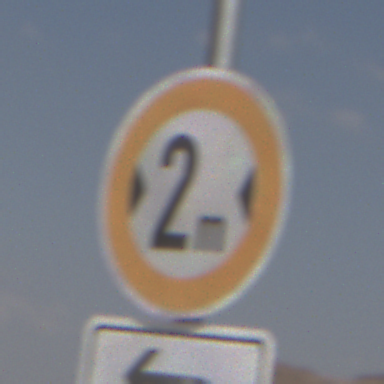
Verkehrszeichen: TatsaechlicheBreite2
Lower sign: RichtungsangabeDurchPfeile2
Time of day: Midday
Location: Outdoor (Nature)
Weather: PartlyCloudy
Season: NotSpecified
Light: Natural